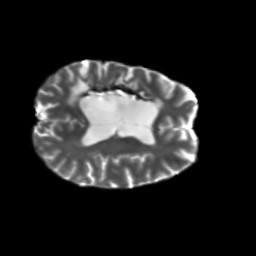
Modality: T2w
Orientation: axial
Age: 31
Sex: female
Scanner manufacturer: siemens
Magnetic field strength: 3 T
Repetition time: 5.25 s
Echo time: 0.08 s